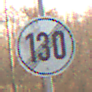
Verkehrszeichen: EndeGeschwindigkeit130
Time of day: SunriseSunset
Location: Outdoor (Nature)
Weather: PartlyCloudy
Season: NotSpecified
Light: Natural